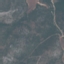
Land use / land cover class: HerbaceousVegetation